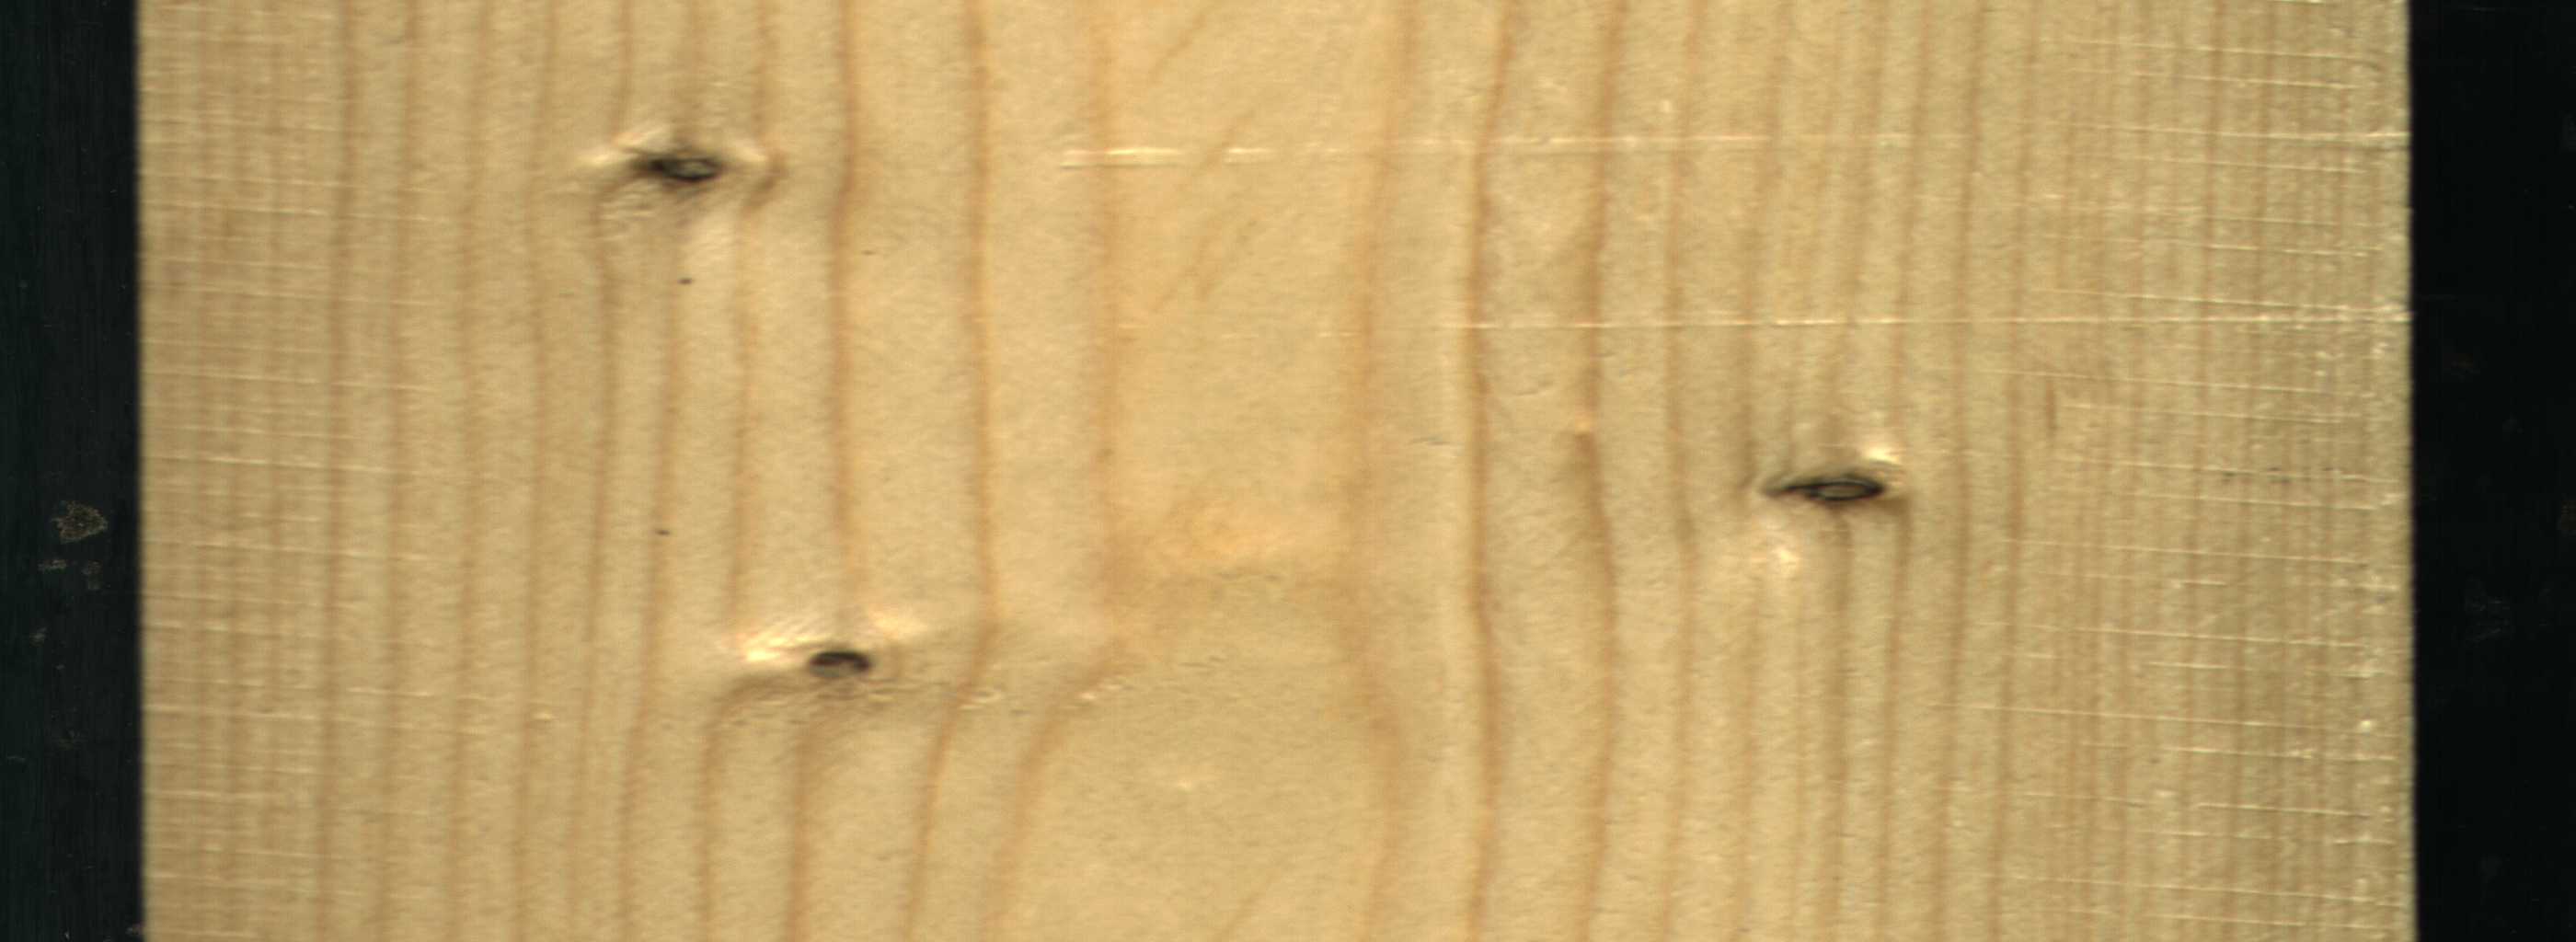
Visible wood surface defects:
Dead_Knot
Dead_Knot
Live_Knot